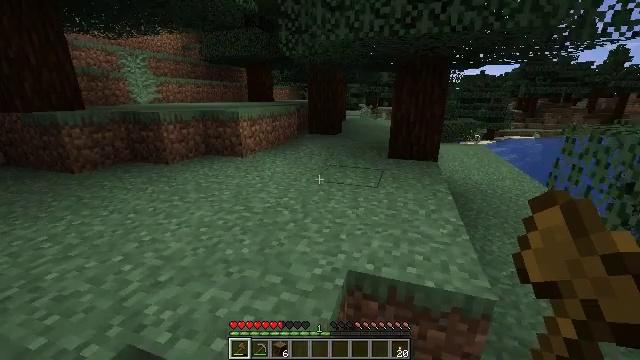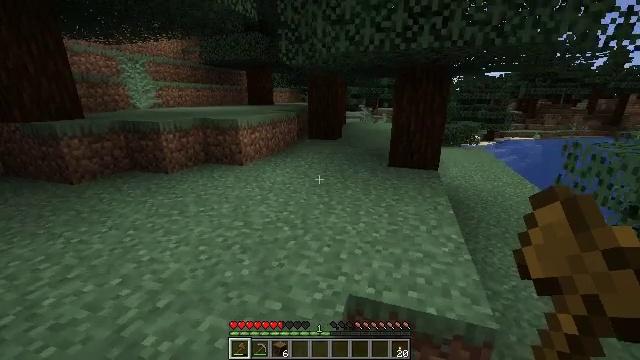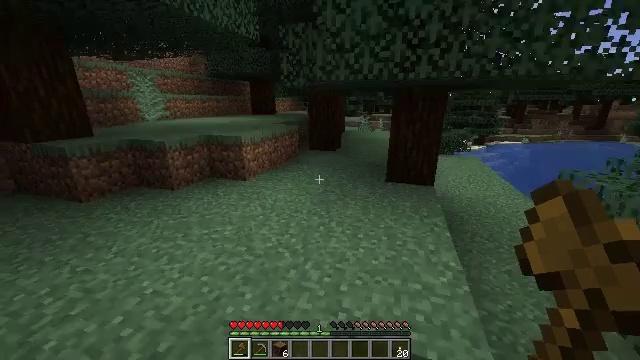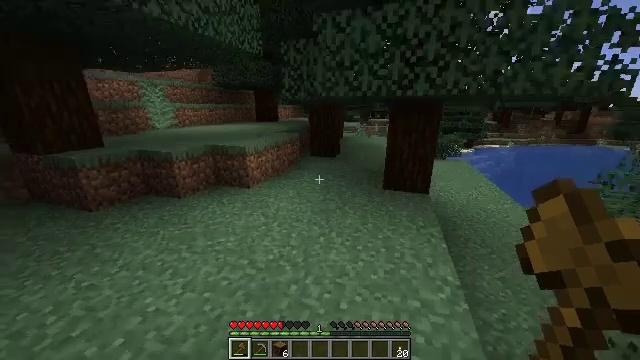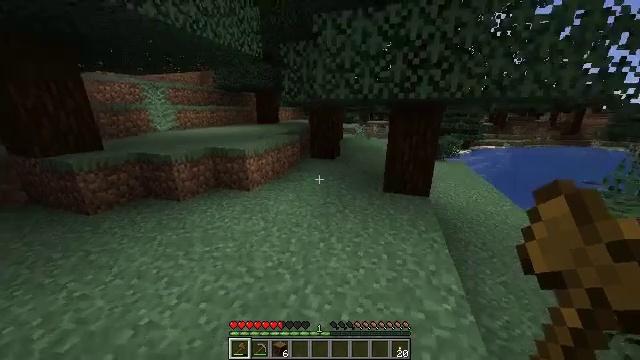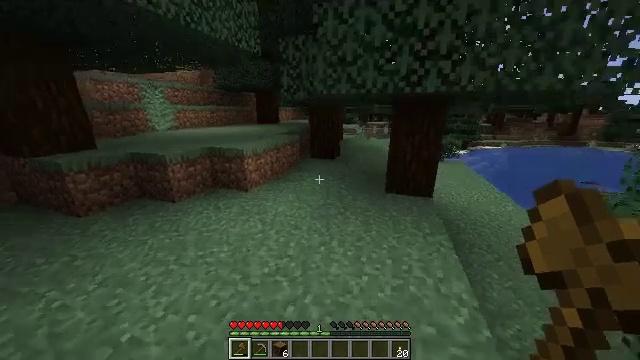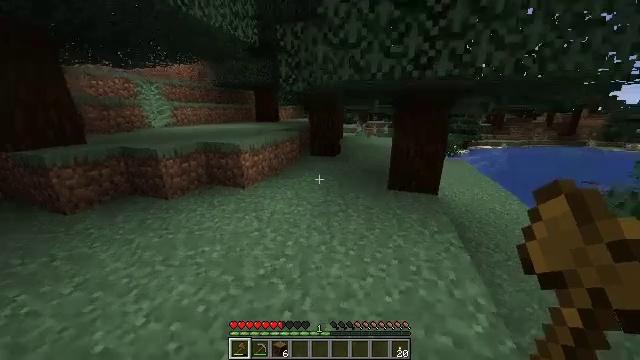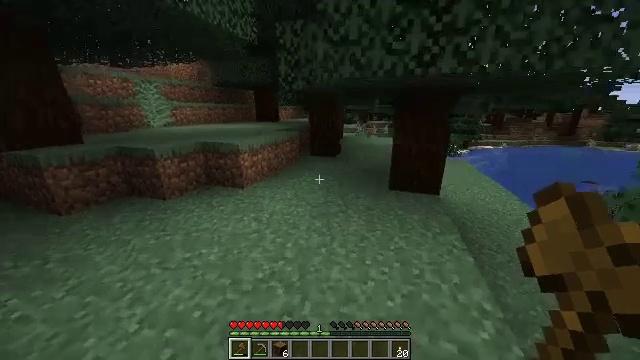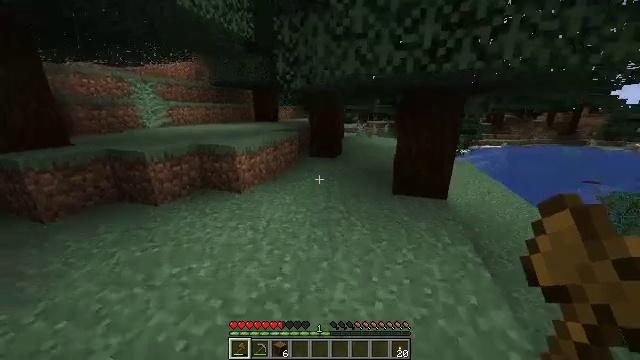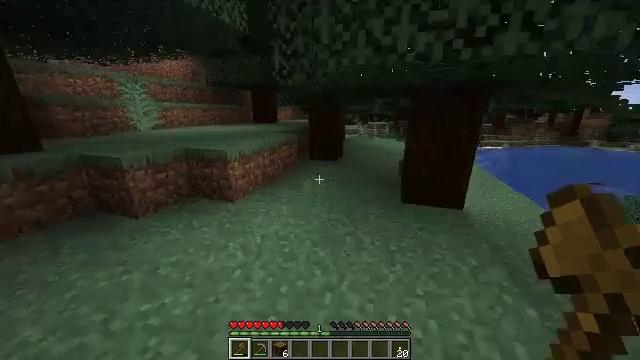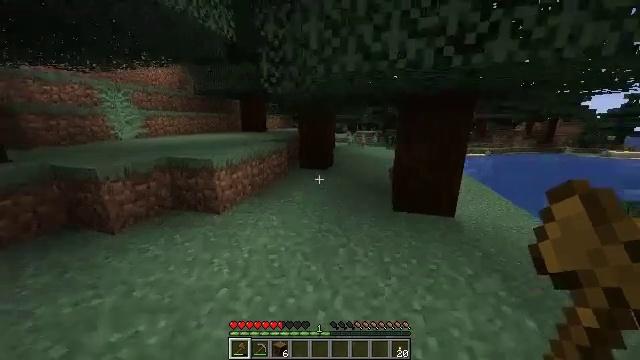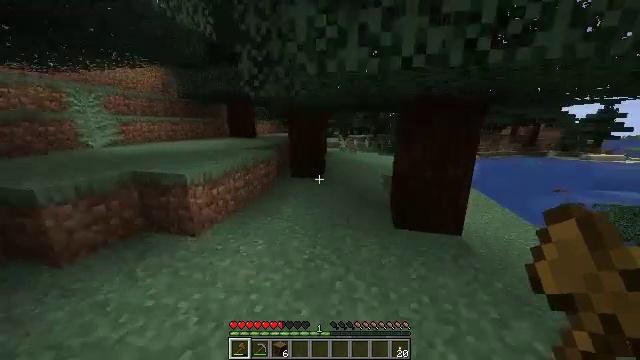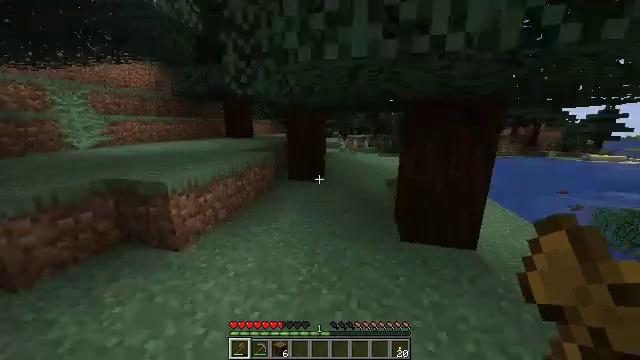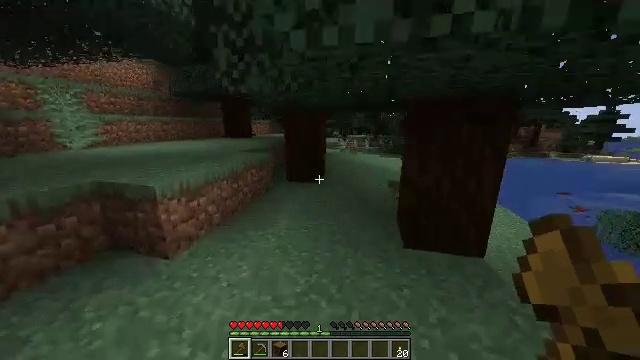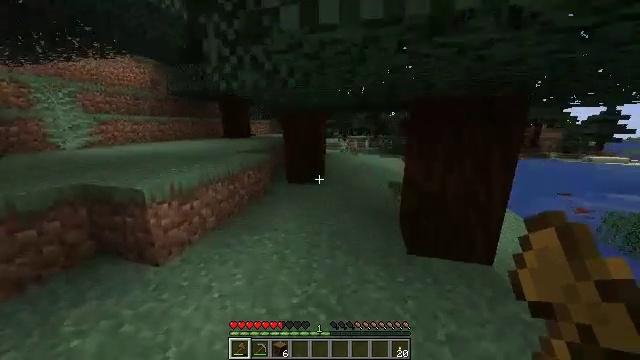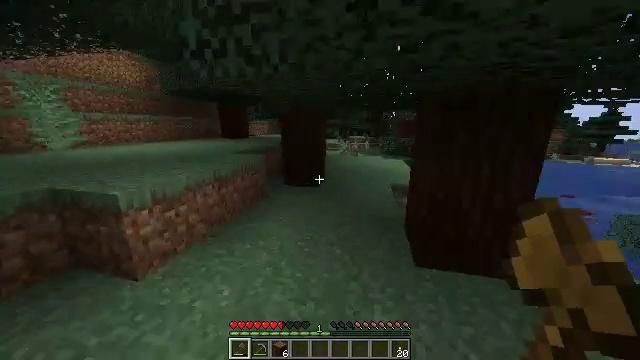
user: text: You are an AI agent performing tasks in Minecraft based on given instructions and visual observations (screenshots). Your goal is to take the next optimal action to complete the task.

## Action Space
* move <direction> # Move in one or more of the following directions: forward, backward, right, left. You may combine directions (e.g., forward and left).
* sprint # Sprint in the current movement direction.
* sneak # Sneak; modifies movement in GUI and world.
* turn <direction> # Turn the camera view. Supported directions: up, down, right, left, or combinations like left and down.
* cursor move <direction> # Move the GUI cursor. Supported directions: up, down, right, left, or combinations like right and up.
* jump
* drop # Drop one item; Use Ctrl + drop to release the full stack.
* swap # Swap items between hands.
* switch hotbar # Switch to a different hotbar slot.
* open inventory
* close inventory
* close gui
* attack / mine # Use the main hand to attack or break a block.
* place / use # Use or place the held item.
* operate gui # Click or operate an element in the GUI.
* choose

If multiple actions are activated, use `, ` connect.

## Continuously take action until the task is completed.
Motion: motion action
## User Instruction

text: Hunt a salmon.
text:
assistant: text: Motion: move forward, sprint, jump
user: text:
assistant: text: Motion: move forward, sprint, jump
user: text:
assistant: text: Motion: move forward, sprint, jump
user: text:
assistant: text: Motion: move forward, sprint, jump
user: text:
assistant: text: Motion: move forward, sprint, jump
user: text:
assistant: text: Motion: move forward, sprint, jump
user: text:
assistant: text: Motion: move forward, sprint, jump
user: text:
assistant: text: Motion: move forward, sprint
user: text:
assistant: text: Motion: move forward, sprint
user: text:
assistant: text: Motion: move forward, sprint, turn right and up
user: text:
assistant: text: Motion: move forward, sprint, turn right and up
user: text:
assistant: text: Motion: move forward, sprint
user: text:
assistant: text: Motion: move forward, sprint
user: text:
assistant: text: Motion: move forward, sprint
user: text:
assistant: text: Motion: move forward, sprint
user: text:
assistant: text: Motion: move forward, sprint
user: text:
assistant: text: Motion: move forward, sprint
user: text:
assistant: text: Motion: move forward, sprint, turn right
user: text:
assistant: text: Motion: move forward, sprint, turn right and down
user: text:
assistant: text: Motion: move forward, sprint, turn right
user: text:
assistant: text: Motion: move forward, sprint
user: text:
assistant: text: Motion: move forward, sprint, jump
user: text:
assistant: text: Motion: move forward, sprint, jump
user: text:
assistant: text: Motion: move forward, sprint, jump
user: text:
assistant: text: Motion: move forward, sprint, jump
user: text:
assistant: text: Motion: move forward, sprint
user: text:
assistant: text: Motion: move forward, sprint
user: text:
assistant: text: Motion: move forward, sprint
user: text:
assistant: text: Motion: move forward, sprint, jump
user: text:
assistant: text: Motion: move forward, sprint, jump